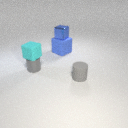
small gray metal cylinder to the left of small gray rubber cylinder